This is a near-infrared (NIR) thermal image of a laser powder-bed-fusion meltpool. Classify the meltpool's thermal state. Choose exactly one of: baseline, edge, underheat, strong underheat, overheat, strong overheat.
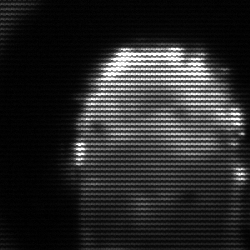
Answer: baseline